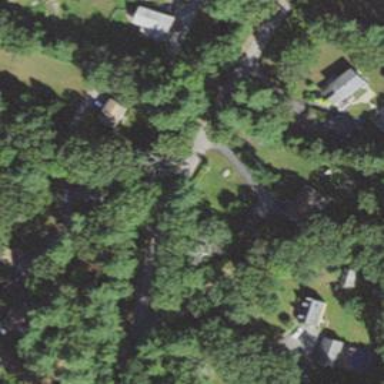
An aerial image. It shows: Residential driveway used as service road.